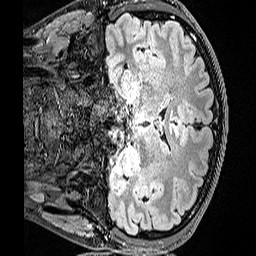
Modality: FLAIR
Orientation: coronal
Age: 22
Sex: male
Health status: healthy
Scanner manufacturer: siemens
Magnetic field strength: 3 T
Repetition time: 5 s
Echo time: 0.388 s